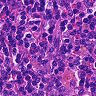
Metastatic tissue present: no